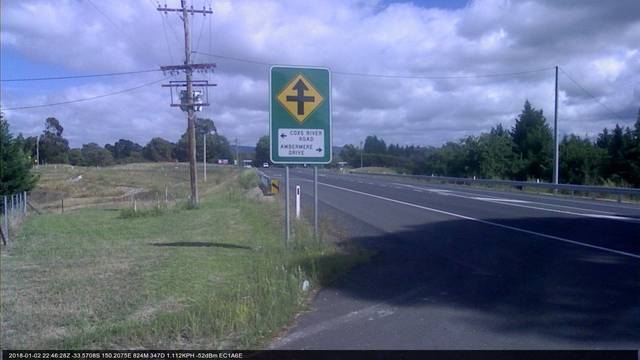
Region: Australia
Coordinates: -33.571, 150.207